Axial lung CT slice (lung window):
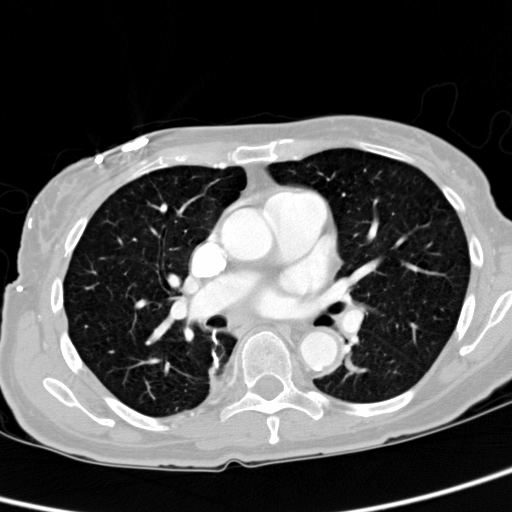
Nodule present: no